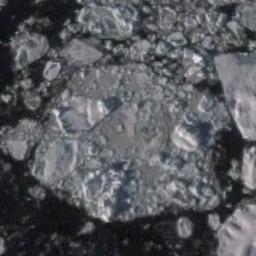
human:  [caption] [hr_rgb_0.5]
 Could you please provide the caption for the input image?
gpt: There is a big ice and many small ice on the dark blue sea .

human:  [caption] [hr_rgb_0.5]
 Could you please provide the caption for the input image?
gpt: Sea ice is surrounded by water .

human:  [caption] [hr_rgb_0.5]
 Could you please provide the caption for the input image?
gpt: A large piece of sea ice and a lot of small pieces of sea ice gather together .

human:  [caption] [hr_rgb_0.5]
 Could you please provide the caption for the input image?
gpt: Large pieces of ice and small pieces of ice are closely connected into a large piece floating on the deep blue sea .

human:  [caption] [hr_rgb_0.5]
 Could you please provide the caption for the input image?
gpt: There are many small pieces of sea ice and a larger one .